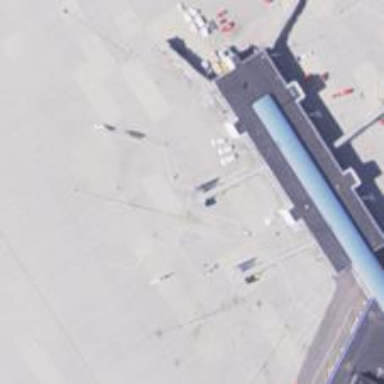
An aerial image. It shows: Footway road with jet bridge.